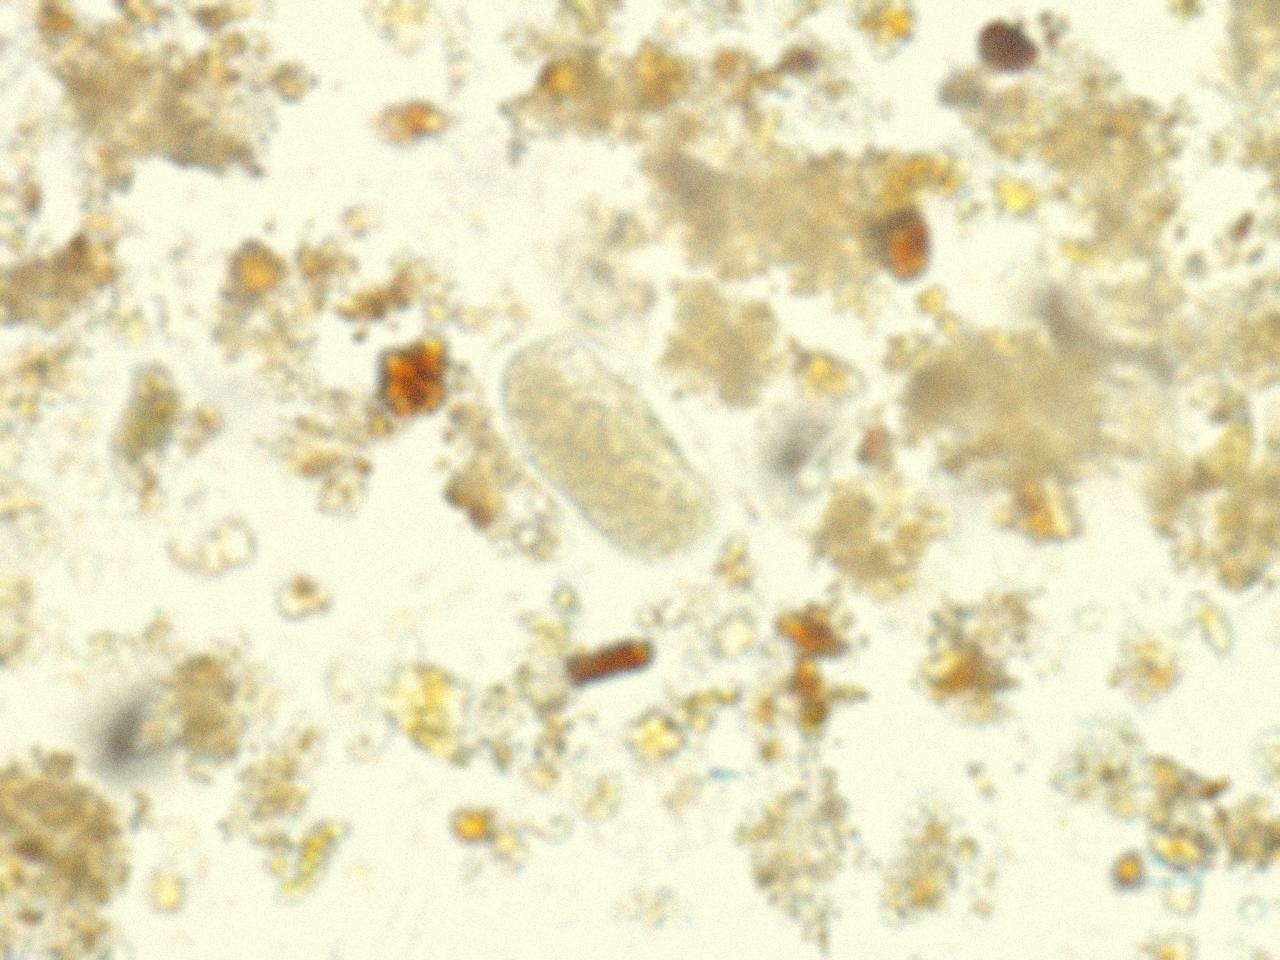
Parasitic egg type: Hookworm egg